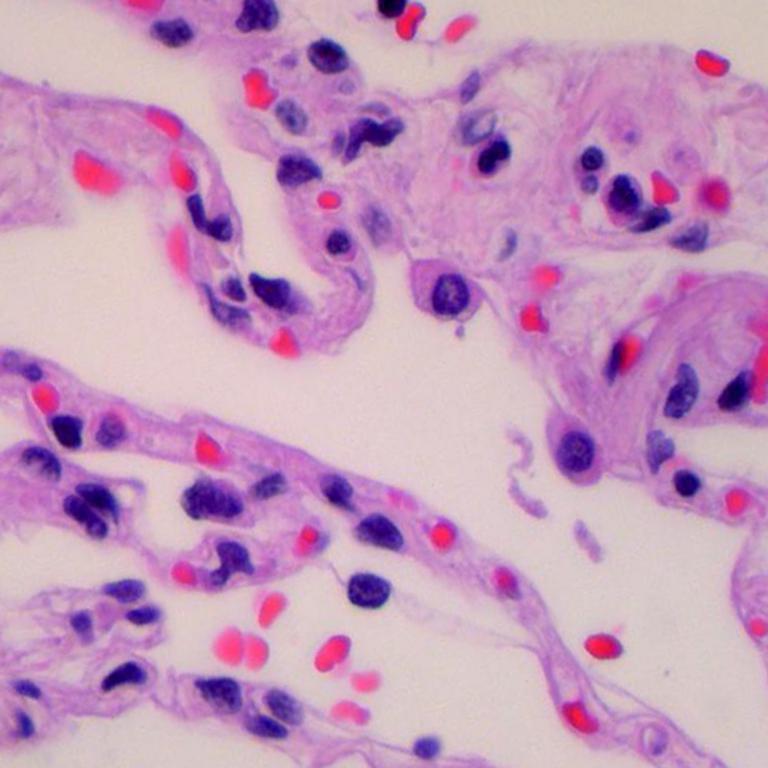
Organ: lung
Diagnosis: benign